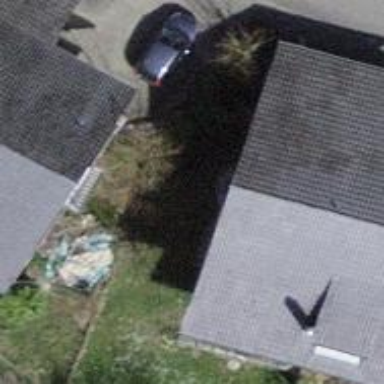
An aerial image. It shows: Building with tile roof.